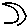
Label: moon